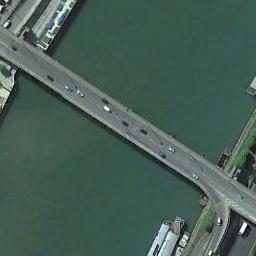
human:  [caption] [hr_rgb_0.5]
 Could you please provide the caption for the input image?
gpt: A bridge connects the land on both sides of the turquoise river  There are many cars on the bridge .

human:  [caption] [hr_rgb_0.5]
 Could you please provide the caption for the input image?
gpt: There is a bridge with some cars over the river .

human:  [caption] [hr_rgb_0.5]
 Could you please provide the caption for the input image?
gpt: Both sides of the river are bare land .

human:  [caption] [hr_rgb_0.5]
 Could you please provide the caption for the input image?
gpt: A bridge built on a green river while some boats docked on both sides of the river and some cars on the bridge .

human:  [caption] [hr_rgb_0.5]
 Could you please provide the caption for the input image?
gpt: Many cars of different models are on the bridge .